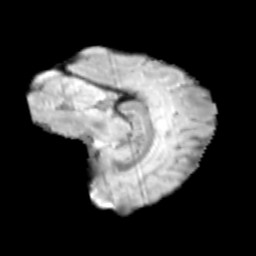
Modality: T2w
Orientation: sagittal
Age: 12
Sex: male
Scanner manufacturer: siemens
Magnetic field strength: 3 T
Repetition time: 3.8 s
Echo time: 0.07 s